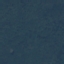
Land use / land cover: Forest